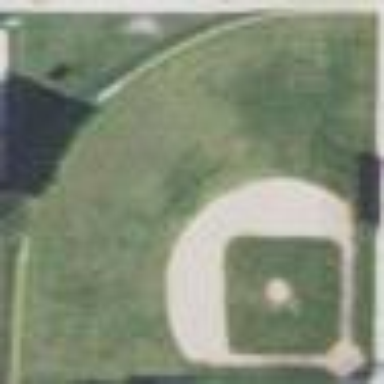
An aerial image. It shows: Baseball pitch for leisure land activities.